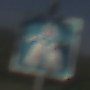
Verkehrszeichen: Autobahn
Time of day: MorningAfternoon
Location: Outdoor (RoadRail)
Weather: PartlyCloudy
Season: NotSpecified
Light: Natural